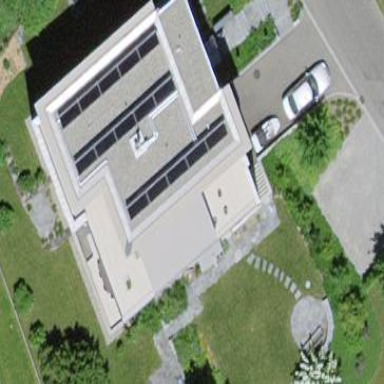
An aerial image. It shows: Flat-roofed house.